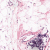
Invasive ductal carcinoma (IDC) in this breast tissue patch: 0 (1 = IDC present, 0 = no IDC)